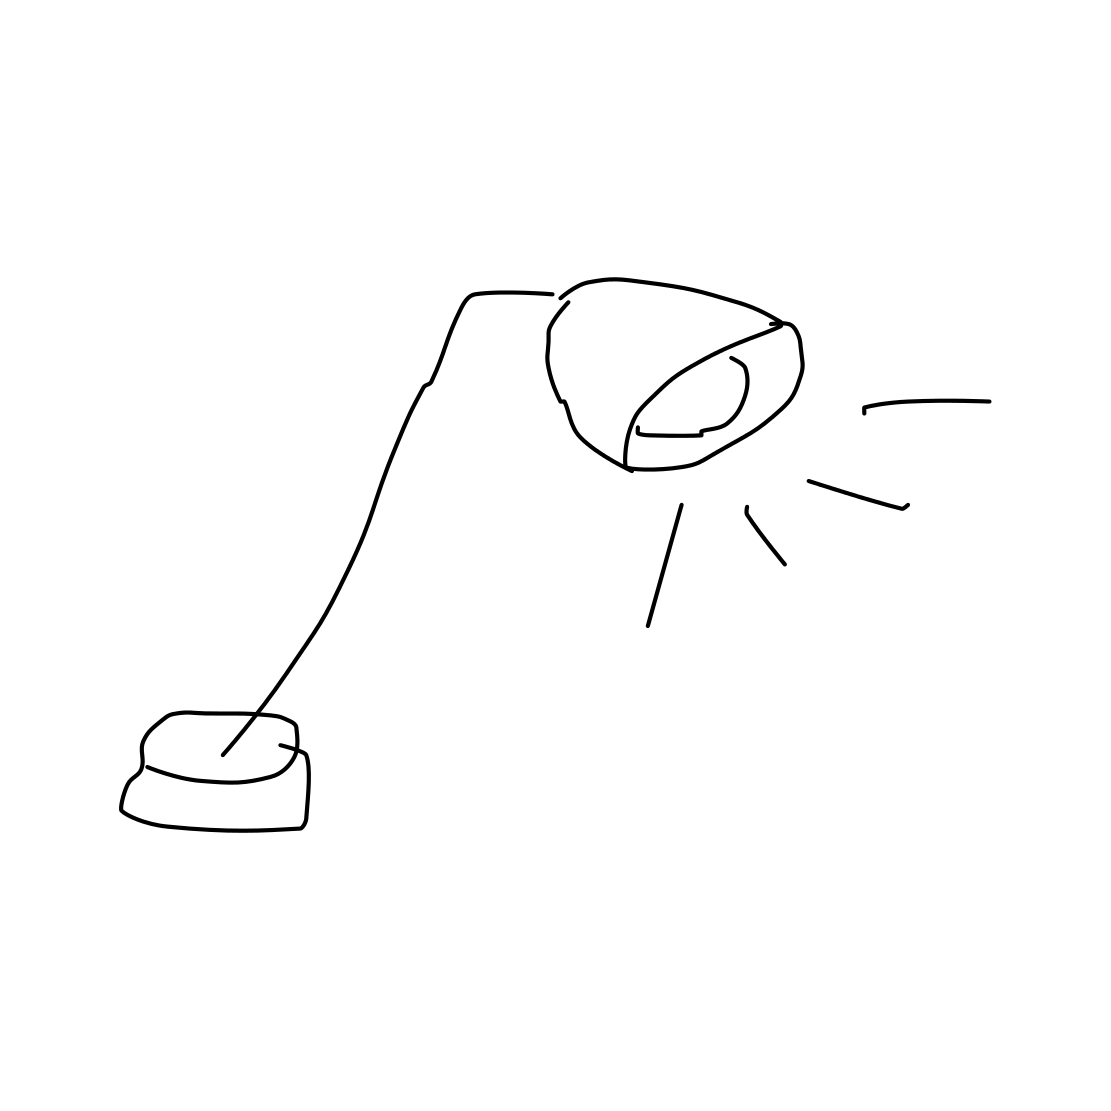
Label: tablelamp